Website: apple
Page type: billing-address
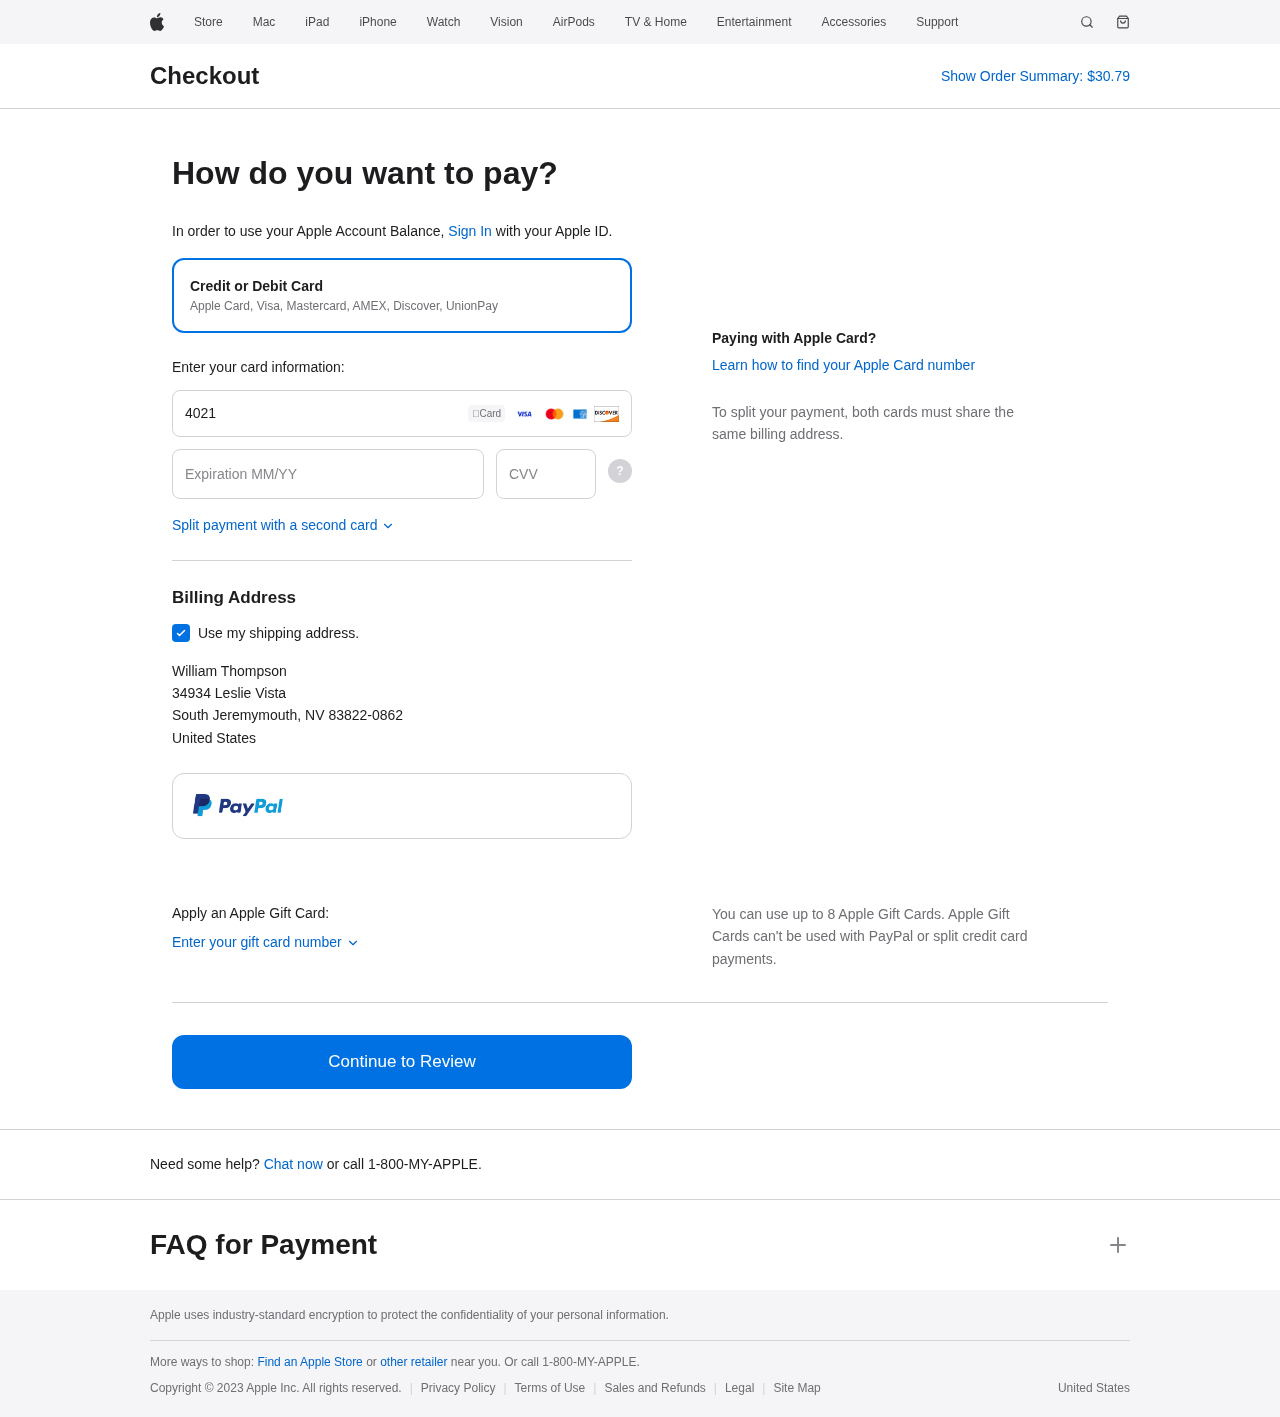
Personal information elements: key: PII_CARD_CVV
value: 484
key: PII_CARD_EXPIRY
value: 06/26
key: PII_CARD_NUMBER
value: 4021 2627 6495 2464
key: PII_CITY
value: South Jeremymouth
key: PII_COUNTRY
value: United States
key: PII_FULLNAME
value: William Thompson
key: PII_POSTCODE_FULL
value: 83822-0862
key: PII_STATE_ABBR
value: NV
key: PII_STREET
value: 34934 Leslie Vista
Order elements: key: ORDER_TOTAL
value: $30.79